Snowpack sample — Buffalo Mountain, Silverthorne, Colorado, USA (2/22/26, 2:02 PM MST)
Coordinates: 39.622, -106.113
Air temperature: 33 °F
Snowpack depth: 63 cm
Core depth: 30 cm
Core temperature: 26.6 °F
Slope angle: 11°, slope face: 116°
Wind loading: low
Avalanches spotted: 0
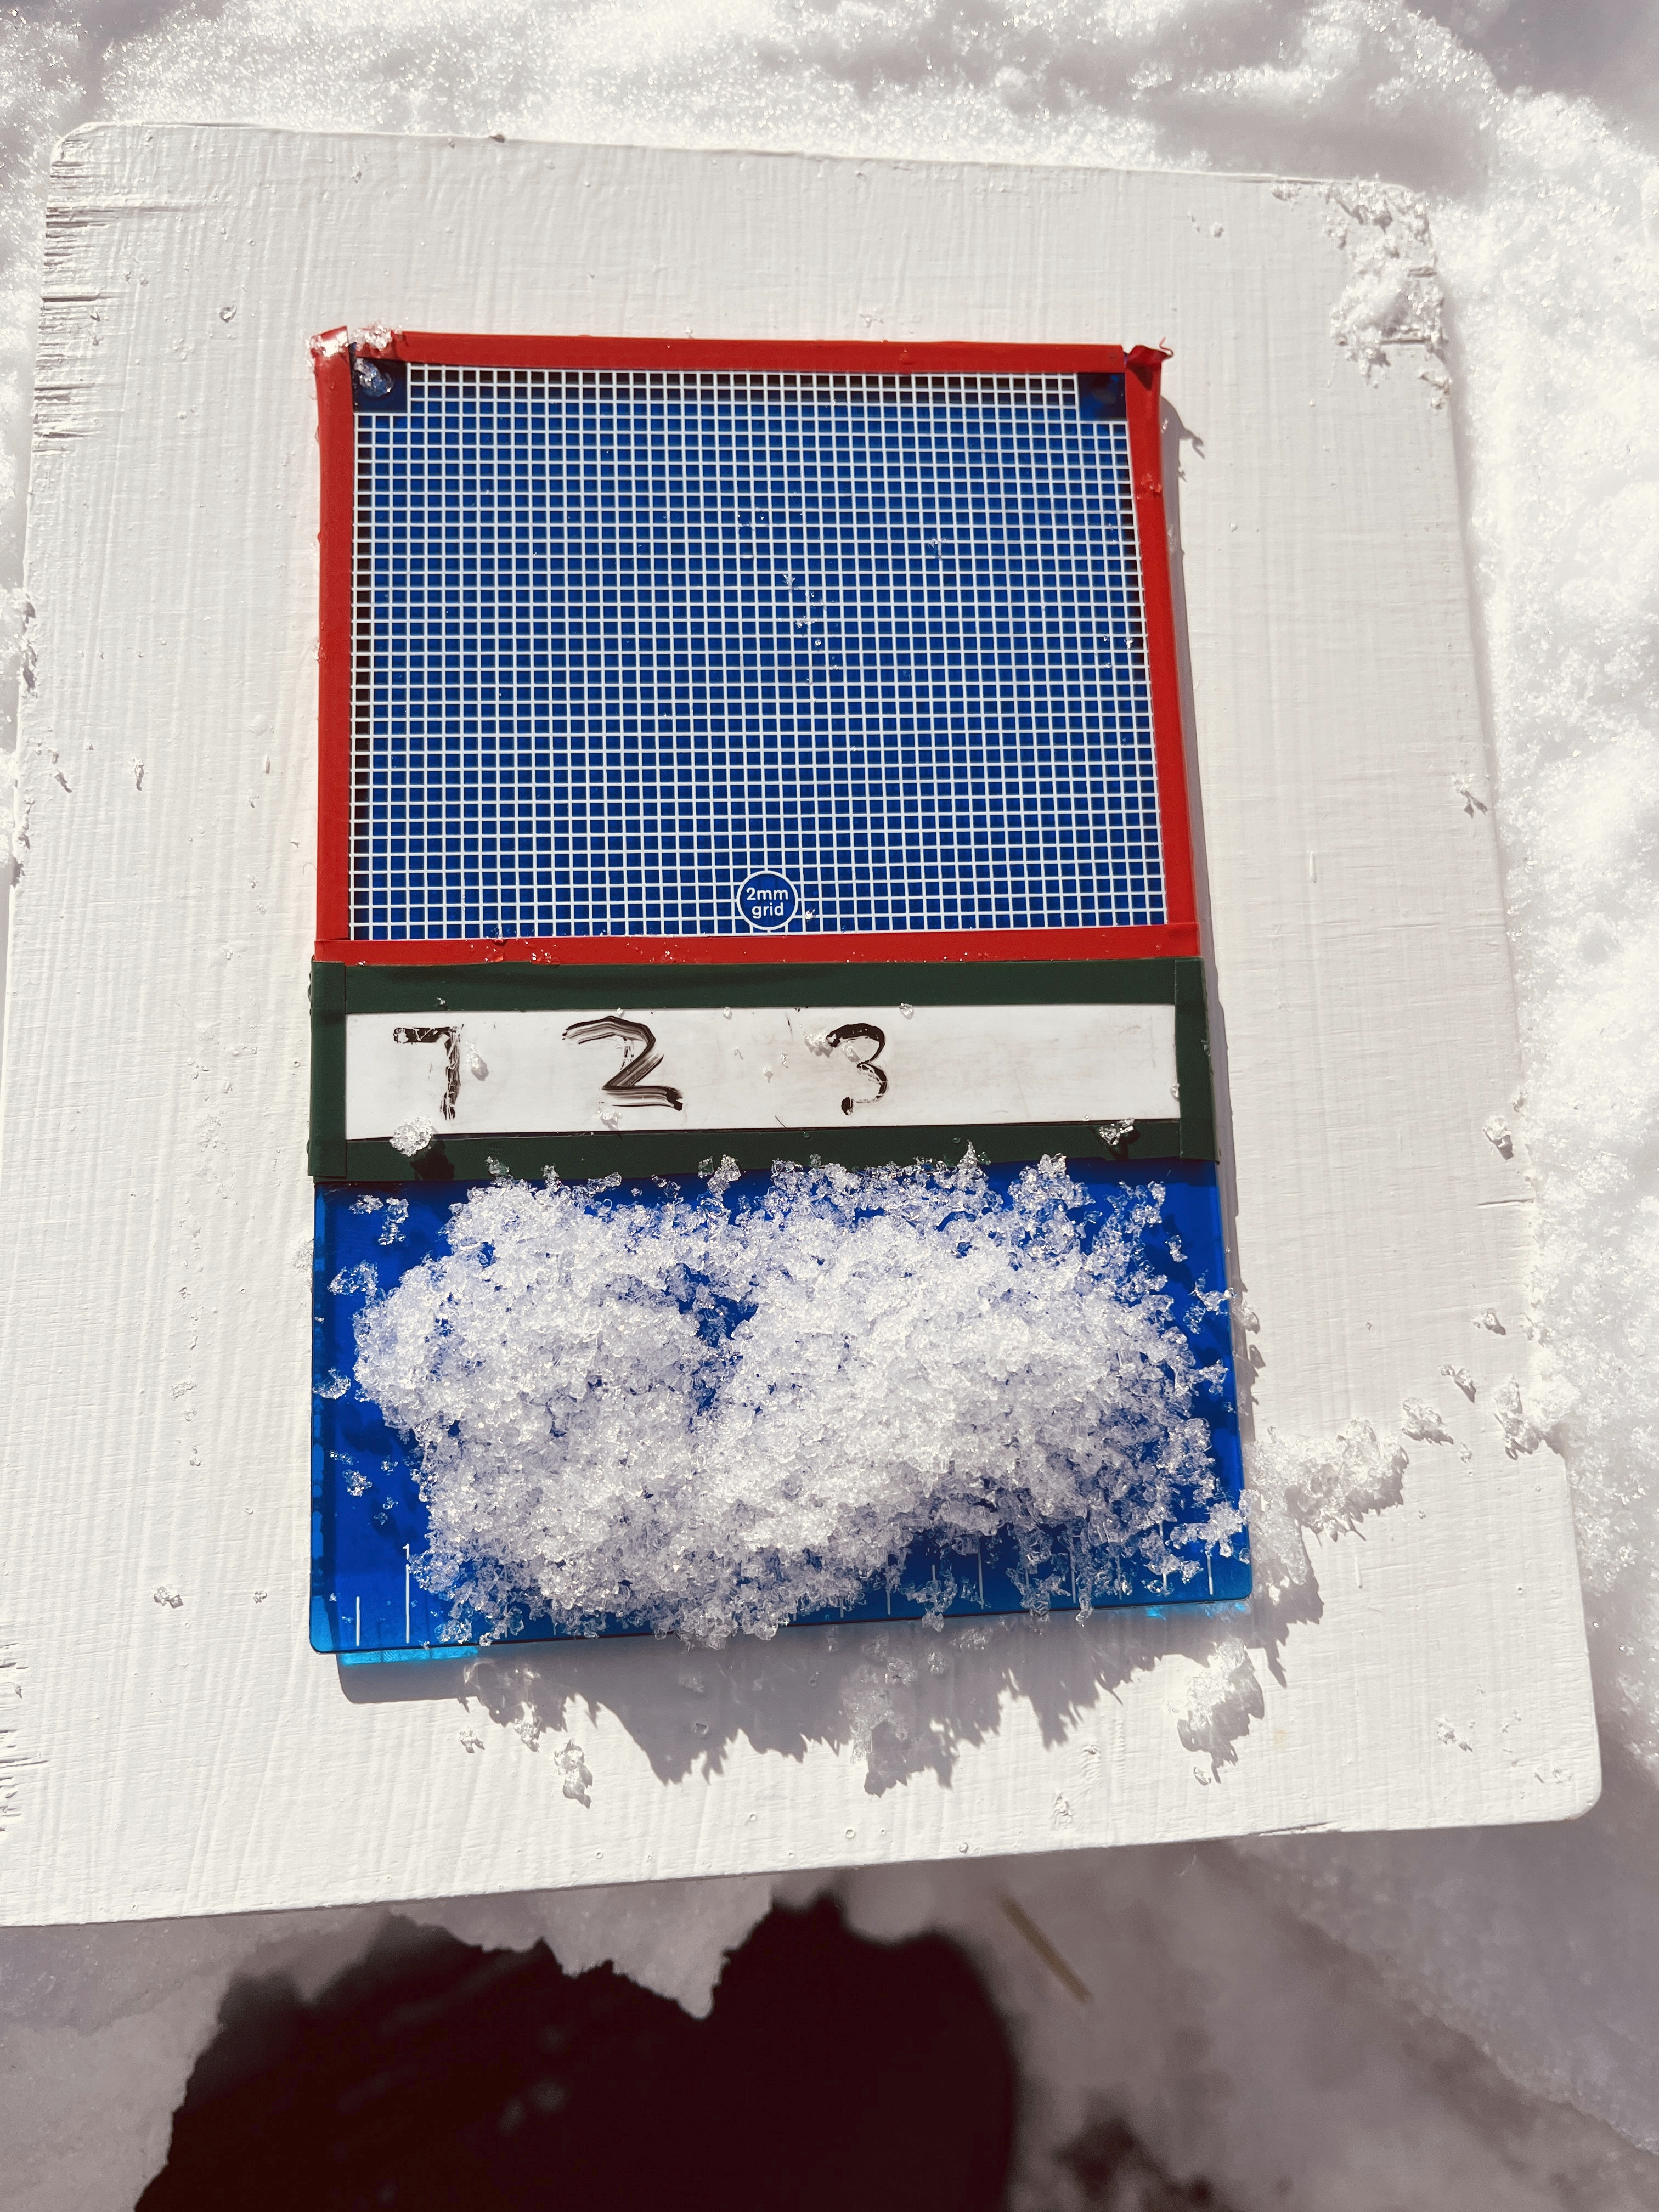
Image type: crystal_card
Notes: In a firebreak similar to site 1, minimal wind loading with no spotted avalanches (not many faces in view though)